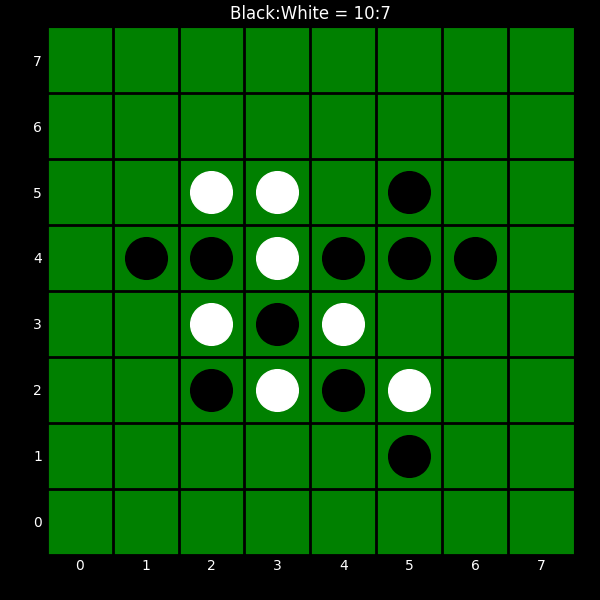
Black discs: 10
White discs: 7